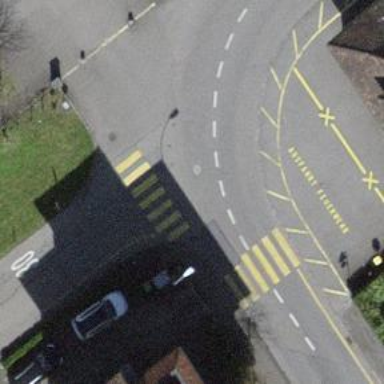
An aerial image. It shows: Uncontrolled zebra crossing with notable zebra markings.